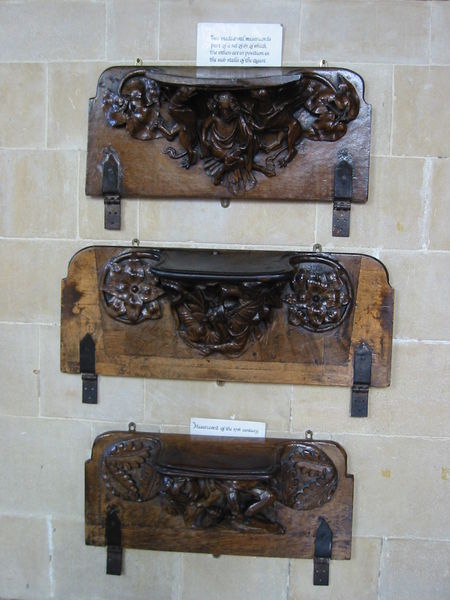
Titel: Kathedrale von Wells (St. Andrew’s Cathedral), Wells/Somerset
Standort: Wells, Kathedrale (EU - GB)
Schlagwörter: blätter, mann, blumen, braun, frau, holz, blüten, muster, ornament, alt, regal, wand, sockel, tragen, füllhorn, kirche, drei, kind, blatt, kreis, engel, relief, bücher, lehne, sitze, türen, mauer, figuren, tafel, floral, ornamente, metall, foto, eisen, schild, stütze, deckel, haken, zettel, stern, mauerwerk, schnitzerei, scharniere, armlehnen, voluten, scharnier, eiche, konsolen, konsole, sitzfläche, reliefs, ablage, geschnitzt, hölzern, symbole, fragmente, teile, tafeln, eichenlaub, chorgestühl, eichenblätter, schnitzarbeit, ornement, stützfiguren, photot, remus, romulus, kriechend, figruen, e, sitzklappen, poutto